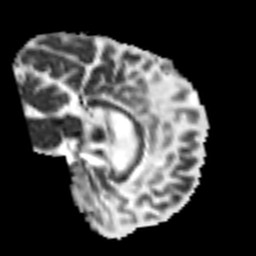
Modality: MD
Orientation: sagittal
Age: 50
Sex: male
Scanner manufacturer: siemens
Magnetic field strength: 3 T
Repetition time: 7.3 s
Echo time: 0.087 s